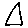
Label: triangle